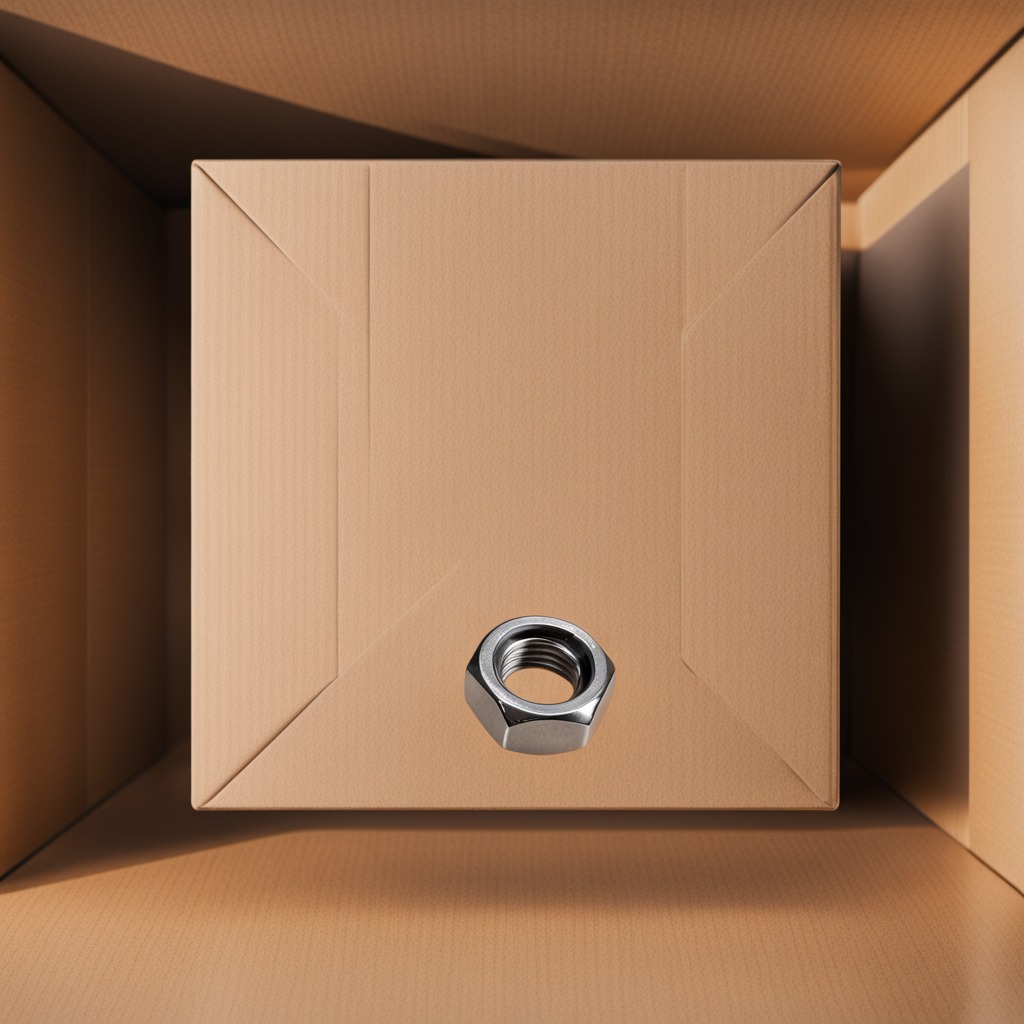
A metal nut is lying on a cardboard box surface in an outdoor workshop during daytime bright natural light soft shadows slightly creased but